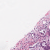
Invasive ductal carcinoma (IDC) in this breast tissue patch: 1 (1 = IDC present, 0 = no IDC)